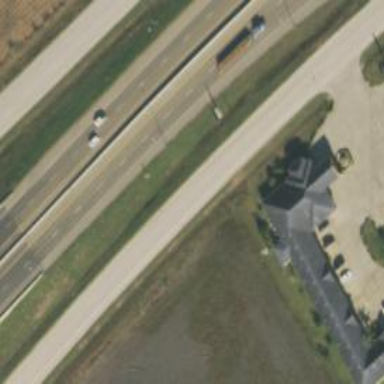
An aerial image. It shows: Asphalt road of tertiary classification with frontage road.